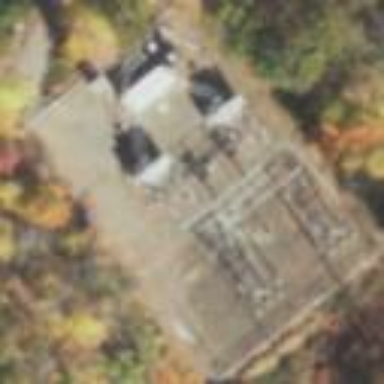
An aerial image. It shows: Power substation.